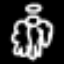
Label: angel